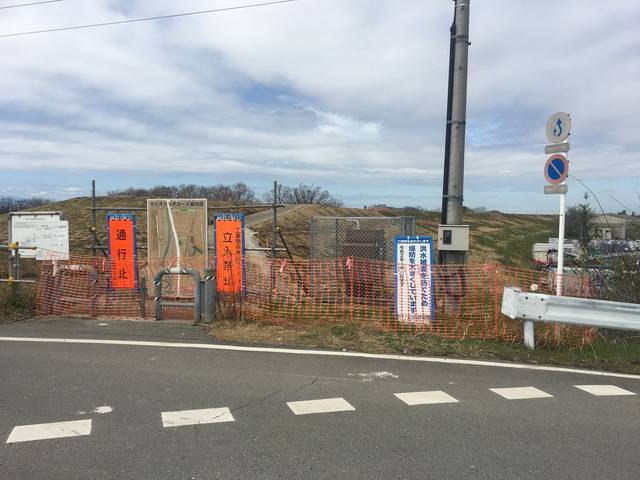
Region: Japan
Coordinates: 35.86, 139.596